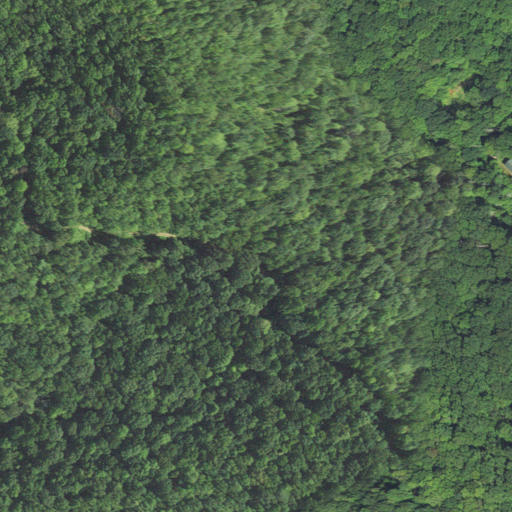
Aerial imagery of gap in North Carolina named Tipton Gap containing only deciduous forest